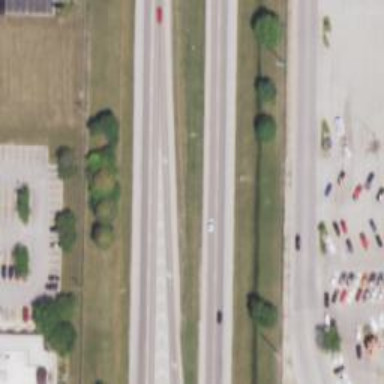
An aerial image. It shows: Road marking featuring gore chevron.